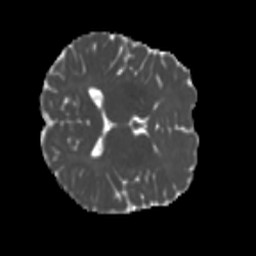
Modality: MD
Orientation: axial
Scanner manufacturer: siemens
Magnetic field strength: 3 T
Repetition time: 4 s
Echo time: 0.0594 s